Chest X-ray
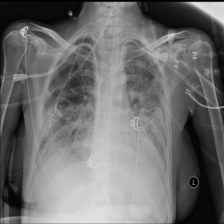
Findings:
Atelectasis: negative
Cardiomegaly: negative
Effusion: negative
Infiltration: positive
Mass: negative
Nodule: positive
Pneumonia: negative
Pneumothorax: negative
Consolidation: negative
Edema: negative
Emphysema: negative
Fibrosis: negative
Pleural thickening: negative
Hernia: negative